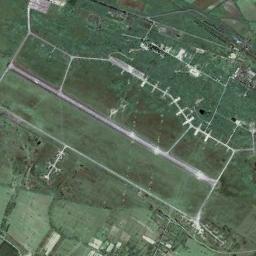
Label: airport